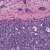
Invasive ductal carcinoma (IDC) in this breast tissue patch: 0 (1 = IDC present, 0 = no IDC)